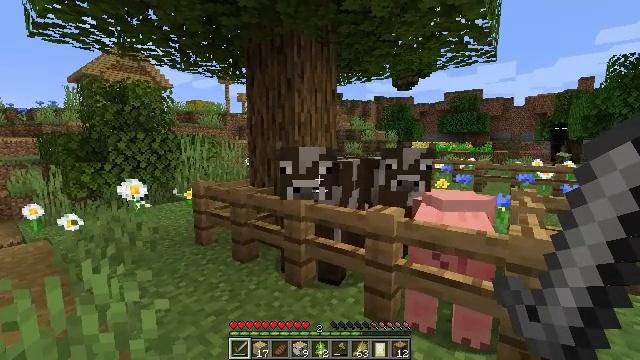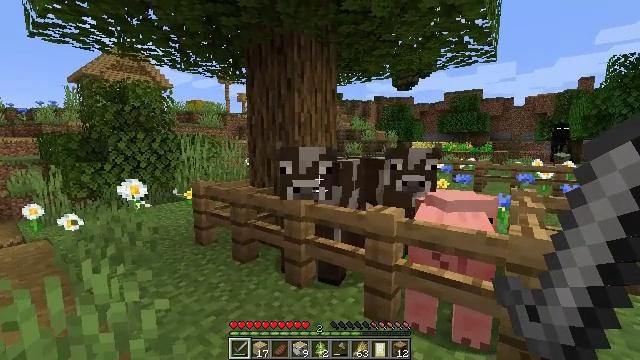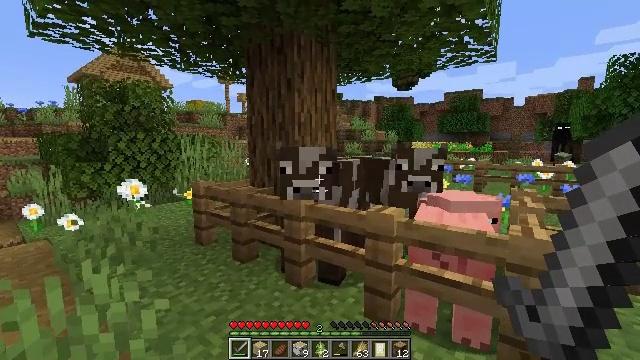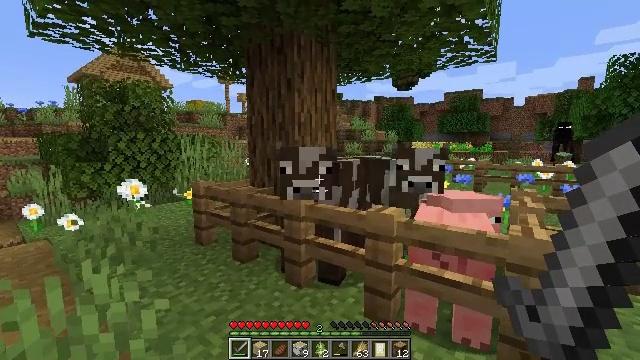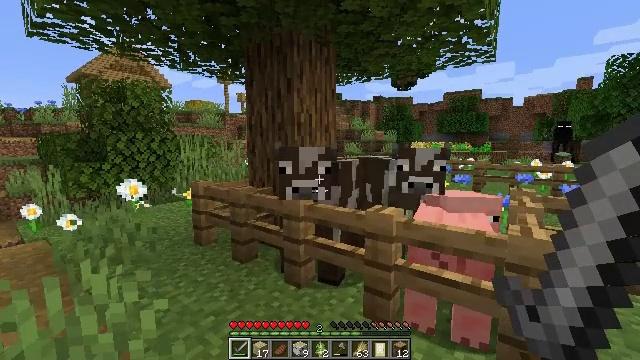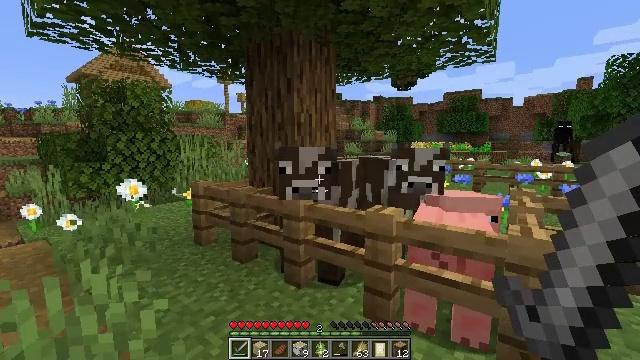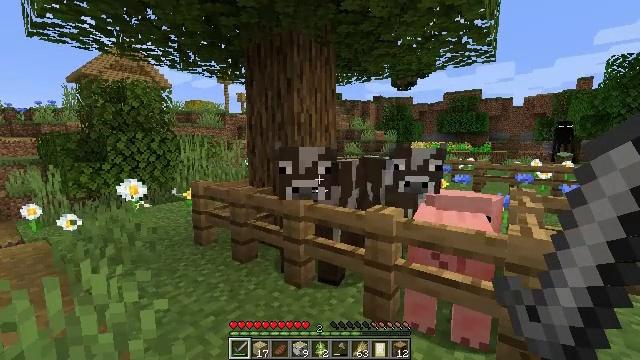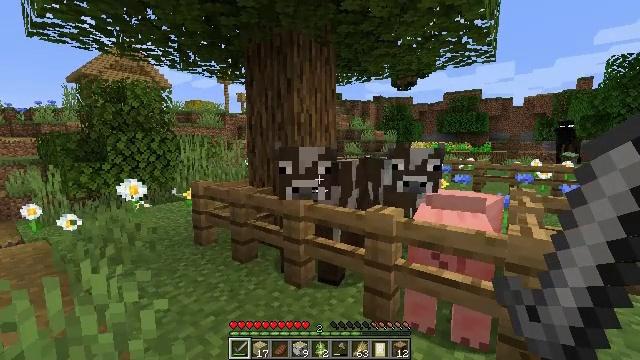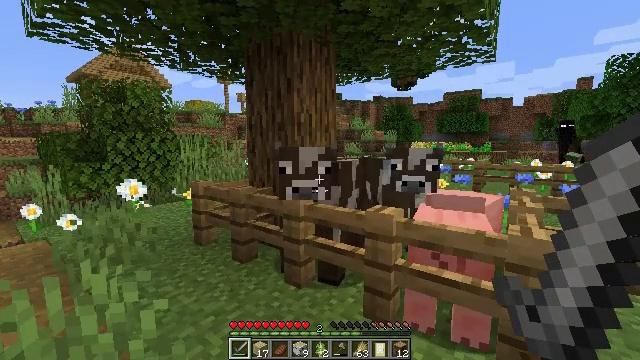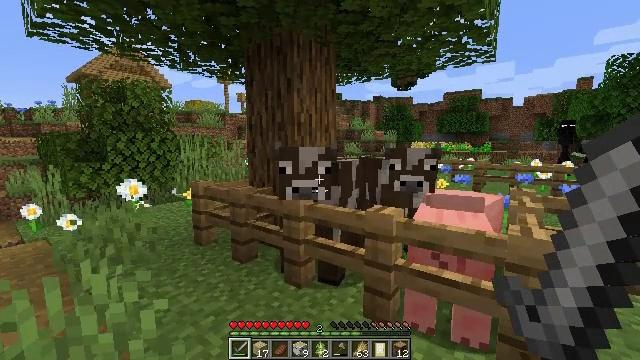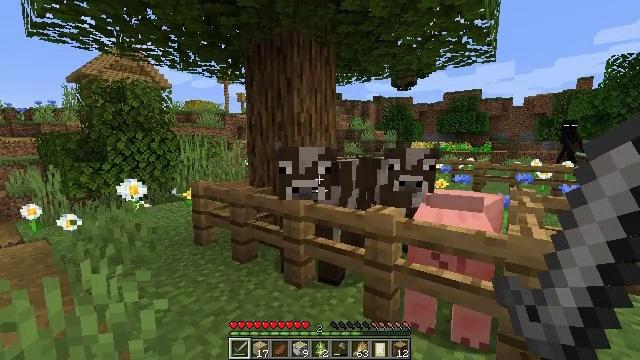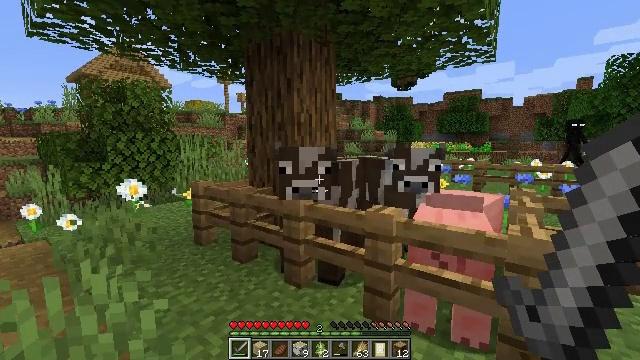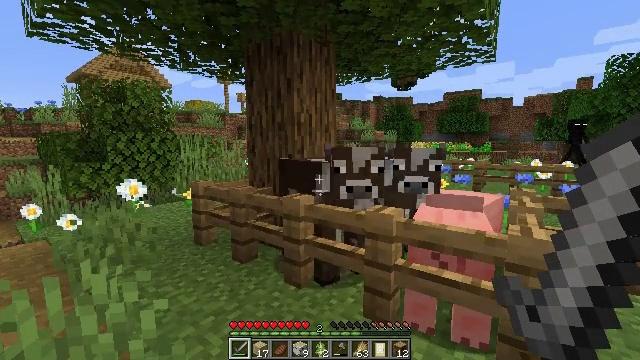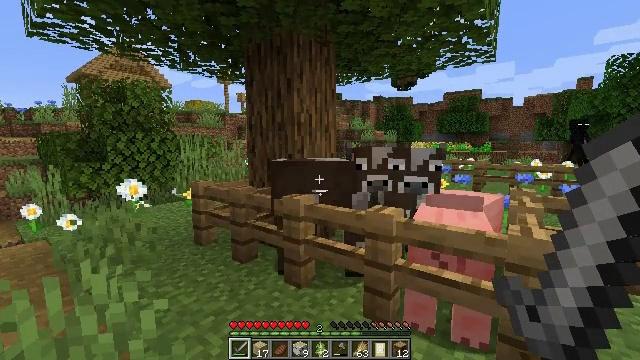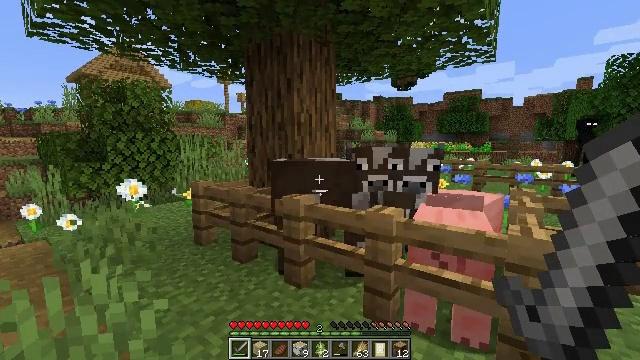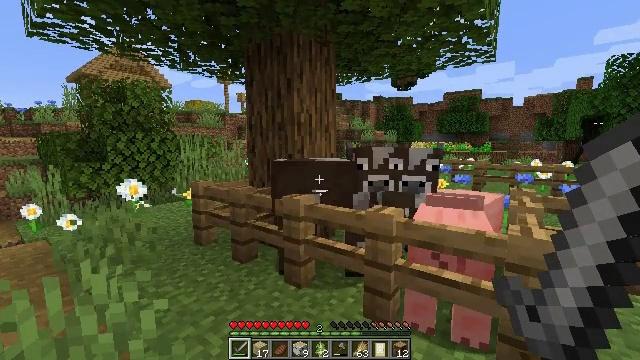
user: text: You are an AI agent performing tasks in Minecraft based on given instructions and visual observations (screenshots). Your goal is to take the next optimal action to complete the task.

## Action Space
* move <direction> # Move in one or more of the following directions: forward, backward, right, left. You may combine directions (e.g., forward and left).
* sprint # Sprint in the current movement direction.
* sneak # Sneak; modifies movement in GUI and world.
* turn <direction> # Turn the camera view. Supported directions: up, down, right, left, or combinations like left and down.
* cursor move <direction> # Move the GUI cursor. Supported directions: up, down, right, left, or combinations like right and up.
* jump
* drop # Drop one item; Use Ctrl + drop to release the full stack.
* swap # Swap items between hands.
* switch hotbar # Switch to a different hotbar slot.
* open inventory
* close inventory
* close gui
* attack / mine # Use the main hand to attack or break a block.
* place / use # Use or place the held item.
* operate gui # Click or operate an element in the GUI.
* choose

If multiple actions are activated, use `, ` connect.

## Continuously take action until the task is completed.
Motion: motion action
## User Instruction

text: Gather beetroots by breaking the plants.
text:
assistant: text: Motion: no_op
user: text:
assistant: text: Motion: no_op
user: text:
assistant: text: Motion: no_op
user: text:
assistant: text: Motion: no_op
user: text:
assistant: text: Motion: no_op
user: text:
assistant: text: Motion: no_op
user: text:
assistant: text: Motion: no_op
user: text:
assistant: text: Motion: no_op
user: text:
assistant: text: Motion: no_op
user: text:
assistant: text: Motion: no_op
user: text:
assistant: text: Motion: no_op
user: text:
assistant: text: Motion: no_op
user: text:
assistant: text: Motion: no_op
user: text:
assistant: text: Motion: no_op
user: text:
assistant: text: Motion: no_op
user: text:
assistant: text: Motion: no_op
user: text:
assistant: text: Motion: no_op
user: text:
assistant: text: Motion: no_op
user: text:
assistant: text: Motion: no_op
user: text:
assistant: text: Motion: no_op
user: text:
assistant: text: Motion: no_op
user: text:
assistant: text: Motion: sprint, turn left
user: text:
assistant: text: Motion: sprint, turn left
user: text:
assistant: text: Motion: sprint, turn left
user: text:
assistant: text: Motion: move forward, sprint, turn left
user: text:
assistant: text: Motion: move forward, sprint, turn left
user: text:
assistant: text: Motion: move forward, sprint, turn left
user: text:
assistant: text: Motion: move forward, sprint, turn left
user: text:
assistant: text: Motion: move forward, sprint
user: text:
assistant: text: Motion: move forward, sprint